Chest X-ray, PA view. Patient: 58 years old, sex M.
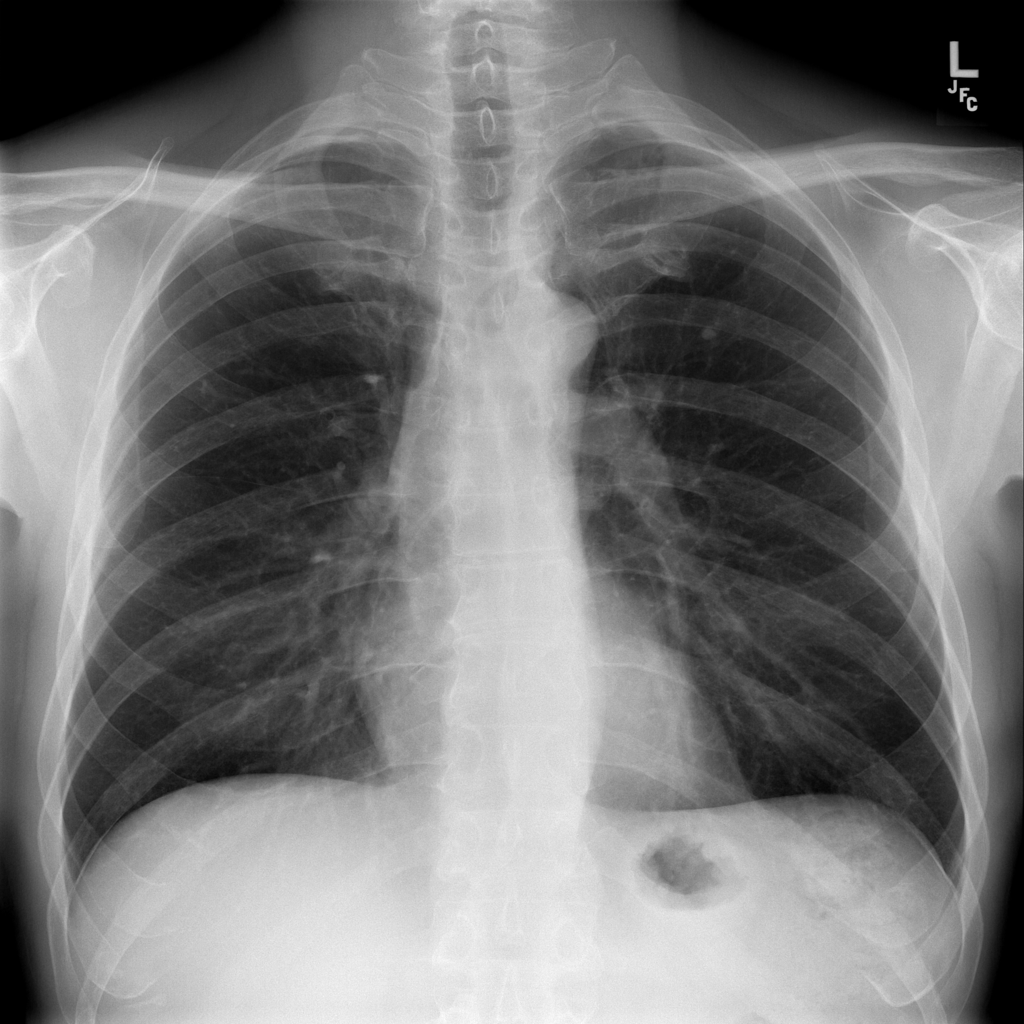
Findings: No Finding